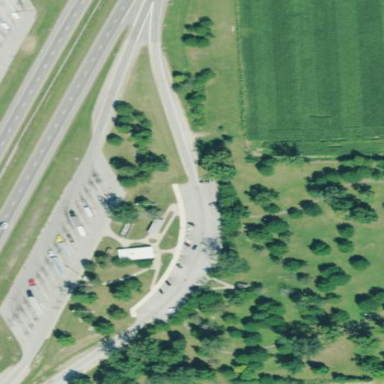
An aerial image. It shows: Rest area on the road.